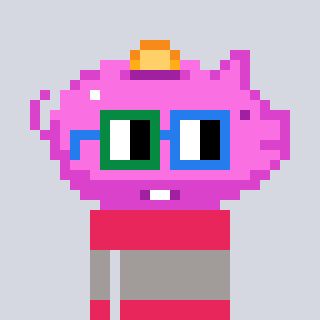
a pixel art character with square green and blue glasses, a piggybank-shaped head and a redpinkish-colored body on a cool background